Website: home-depot
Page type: payment
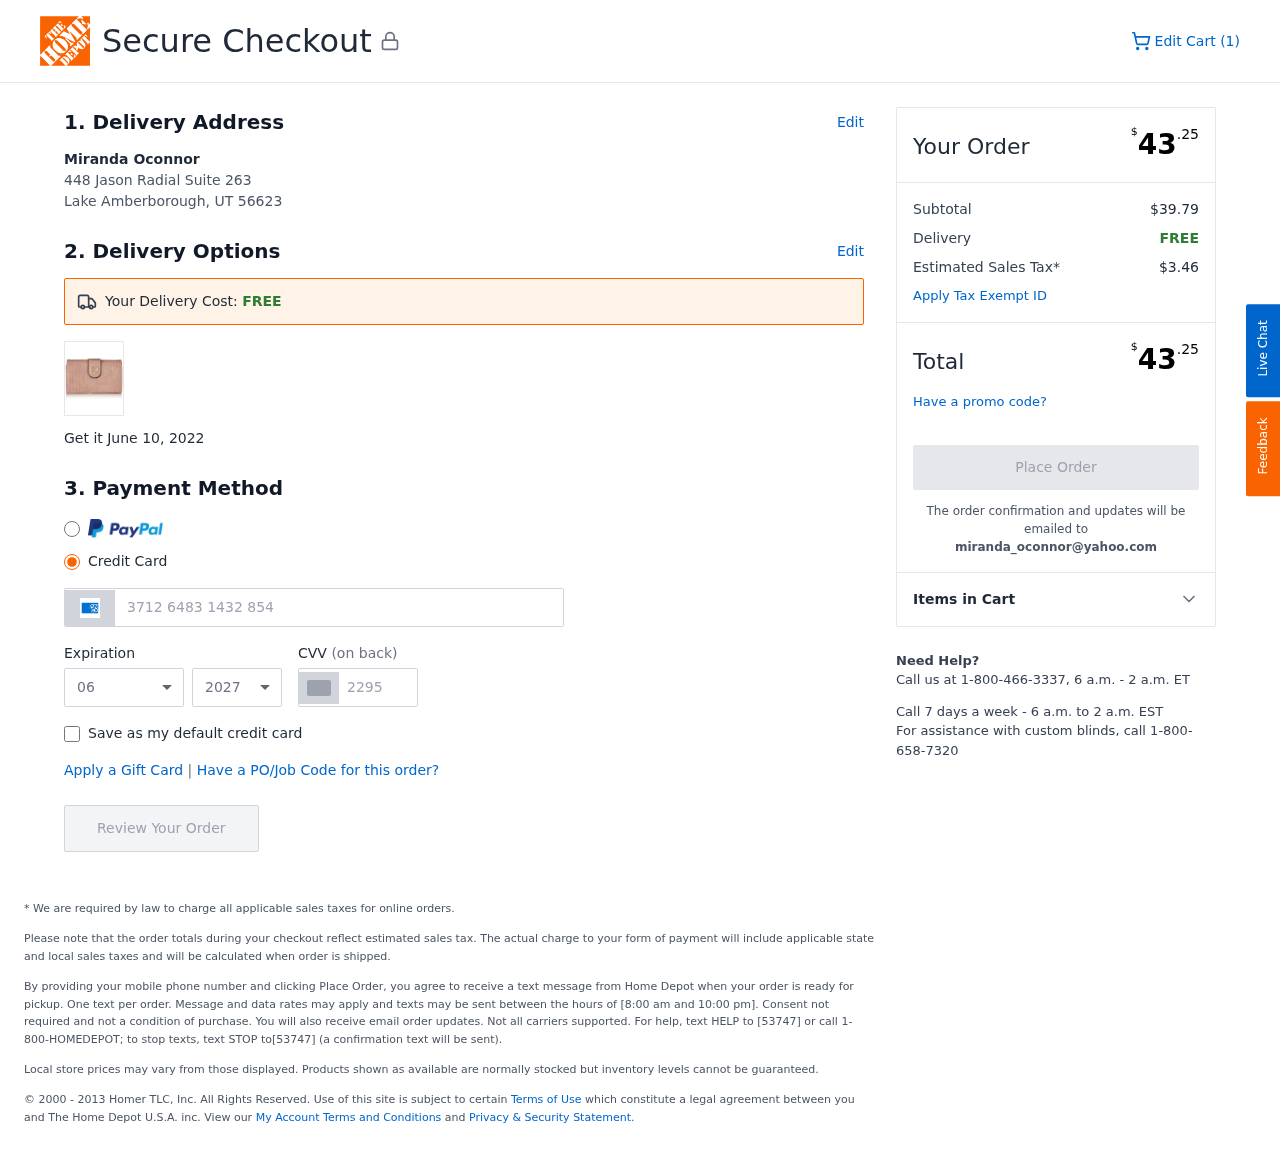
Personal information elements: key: PII_CARD_CVV
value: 2295
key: PII_CARD_EXPIRY_MONTH
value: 06
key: PII_CARD_EXPIRY_YEAR
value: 27
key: PII_CARD_NUMBER
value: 3712 6483 1432 854
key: PII_CITY_STATE_ZIP
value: Lake Amberborough, UT 56623
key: PII_EMAIL
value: miranda_oconnor@yahoo.com
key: PII_FULLNAME
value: Miranda Oconnor
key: PII_STREET
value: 448 Jason Radial Suite 263
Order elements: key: ORDER_NUM_ITEMS
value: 1
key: ORDER_DELIVERY_DATE
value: June 10, 2022
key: ORDER_TOTAL
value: $43.25
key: ORDER_SUBTOTAL
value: $39.79
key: ORDER_SHIPPING_COST
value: FREE
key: ORDER_TAX
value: $3.46